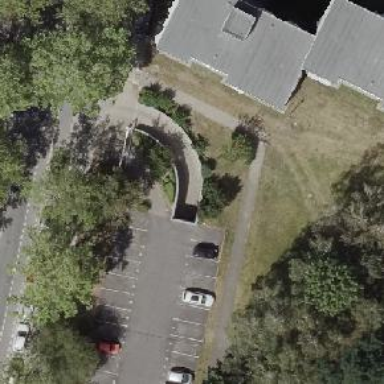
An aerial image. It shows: Parking aisle with concrete surface.